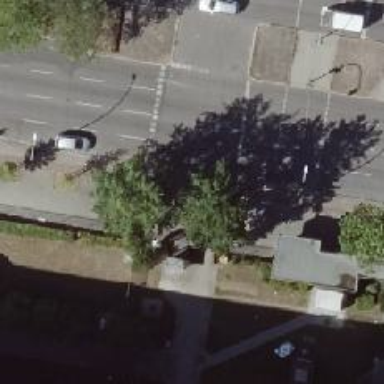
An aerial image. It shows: Asphalt cycleway.